Question: I have a QMainWindow app consisting of a Menu Bar, Splitter in the central widget, and a status bar. On the left side of the splitter is a widget containing some controls (list, combo, and button) and on the right is a widget containing a layout of Matplotlib canvas, and NavigationToolBar.
I was able to use QT Stylesheets to set the various background colors of everything ... except the Matplotlib side. I attempted to use the following but it has no effect. I also tried setting the NavBar and Canvas stylesheets directly ... but again it didn't work:
'''
self.mplFig.setStyleSheet(".QWidget {background-color: #0ff}")
'''
Basically I am trying to turn the background color of the NavToolbar and the border around the canvas to match everything else (Currently cyan so it shows up easy) ...
Any help would be appreciated. Full code & sample image below:
'''
import sys
from PyQt4 import QtGui, QtCore
import matplotlib
matplotlib.use("qt4agg")
from matplotlib.backends.backend_qt4agg import FigureCanvasQTAgg as FigureCanvas
from matplotlib.backends.backend_qt4agg import NavigationToolbar2QT as NavigationToolbar
from matplotlib.figure import Figure
class testGUI(QtGui.QMainWindow):
def __init__(self, parent=None):
super(testGUI, self).__init__(parent)
self.buildLayout()
self.buildMenus()
self.menuBar()
self.statusBar()
## Style Sheets
self.splitter.setStyleSheet("QSplitter::handle:horizontal {background-color: #ccc}")
self.controlWidget.setStyleSheet(".QWidget {background-color: #0ff}")
menuStyle = """.QMenuBar {background-color: #0ff}
QMenuBar::item {background: transparent}
QMenuBar::item:selected {background: #8ff}"""
self.statusBar().setStyleSheet(".QStatusBar {background-color: #0ff}")
self.menuBar().setStyleSheet(menuStyle)
# .....THIS DOESN"T WORK !! .....
self.mplFig.setStyleSheet(".QWidget {background-color: #0ff}")
def buildLayout(self):
self.controlWidget = QtGui.QWidget(self)
self.plotList = QtGui.QListWidget(self)
self.combo = QtGui.QComboBox(self)
self.button = QtGui.QPushButton('Plot')
self.combo.addItems(\['1','2','3','4'\])
layout = QtGui.QVBoxLayout()
layout.addWidget(self.plotList)
layout.addWidget(self.combo)
layout.addWidget(self.button)
self.controlWidget.setLayout(layout)
self.mplFig = MplGrapher()
self.splitter = QtGui.QSplitter(QtCore.Qt.Horizontal)
self.splitter.addWidget(self.controlWidget)
self.splitter.addWidget(self.mplFig)
self.setCentralWidget(self.splitter)
QtGui.QApplication.setStyle(QtGui.QStyleFactory.create('Plastique'))
def buildMenus(self):
openFile = QtGui.QAction('Open', self)
self.fileMenu = self.menuBar().addMenu('&File')
self.fileMenu.addAction(openFile)
class MplGrapher(QtGui.QWidget):
def __init__(self,parent=None):
super(MplGrapher, self).__init__(parent)
self.initFigure()
def initFigure(self):
self.figure = Figure()
self.canvas = FigureCanvas(self.figure)
self.navbar = NavigationToolbar(self.canvas, self)
self.figure.add_subplot(1,1,1)
self.layout = QtGui.QVBoxLayout()
self.layout.addWidget(self.navbar)
self.layout.addWidget(self.canvas)
self.setLayout(self.layout)
if __name__ == '__main__':
app = QtGui.QApplication(sys.argv)
main = testGUI()
main.show()
sys.exit(app.exec_())
'''

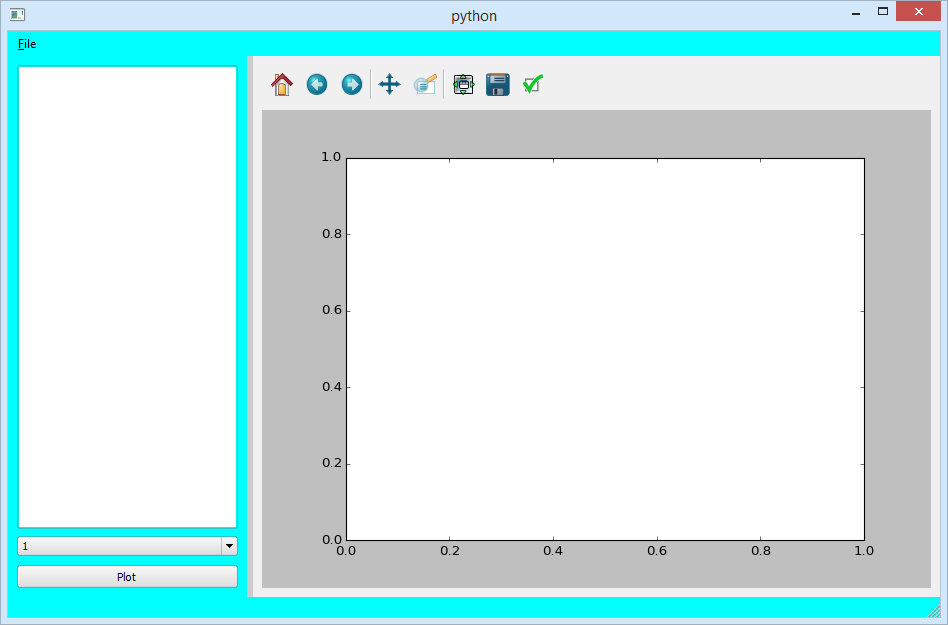
Answer: I think I may have a solution thanks to some tips from Maxwell Grady.
I changed the following 2 lines:
'''
self.mplFig.setStyleSheet("QWidget {background-color: #0ff}")
'''
Note the lack of a "." before QWidget and
'''
class MplGrapher(QtGui.QGroupBox):
'''
Picture of GUI after changes. Now that I can actually set some style properties ... time to make it less ugly.